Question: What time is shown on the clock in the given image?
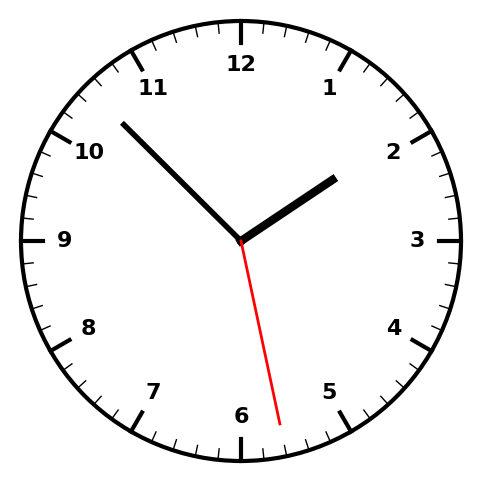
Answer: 01:52:28